Sex: M
Age: 72
Scanner: Avanto
Primary tumour origin: Unverified
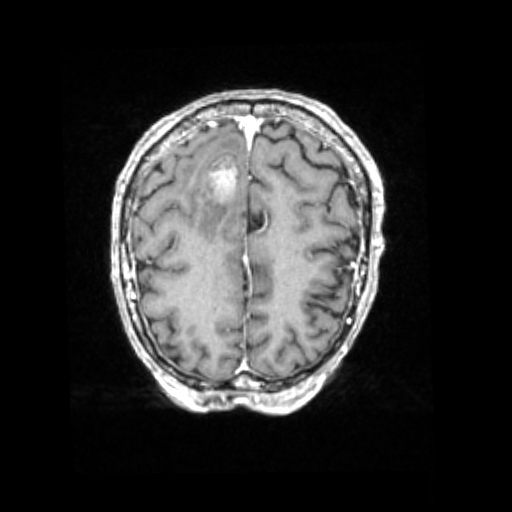
Segmented lesion volume (cc): 9.876
Number of lesion components: 1